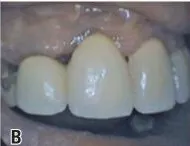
Clinical and fluorescence images referring to consultations: initial, follow-up with 15 and 30 days. ; After 30 days of the initial consultation, the region had normal characteristics.
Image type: medical_photograph (other_medical_photograph)